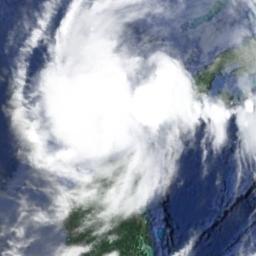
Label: cloud